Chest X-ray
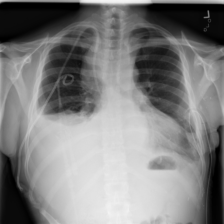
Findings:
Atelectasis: negative
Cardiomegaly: negative
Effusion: positive
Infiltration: negative
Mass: negative
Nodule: negative
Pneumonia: negative
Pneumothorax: positive
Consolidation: negative
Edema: negative
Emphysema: negative
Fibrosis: negative
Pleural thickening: negative
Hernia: negative